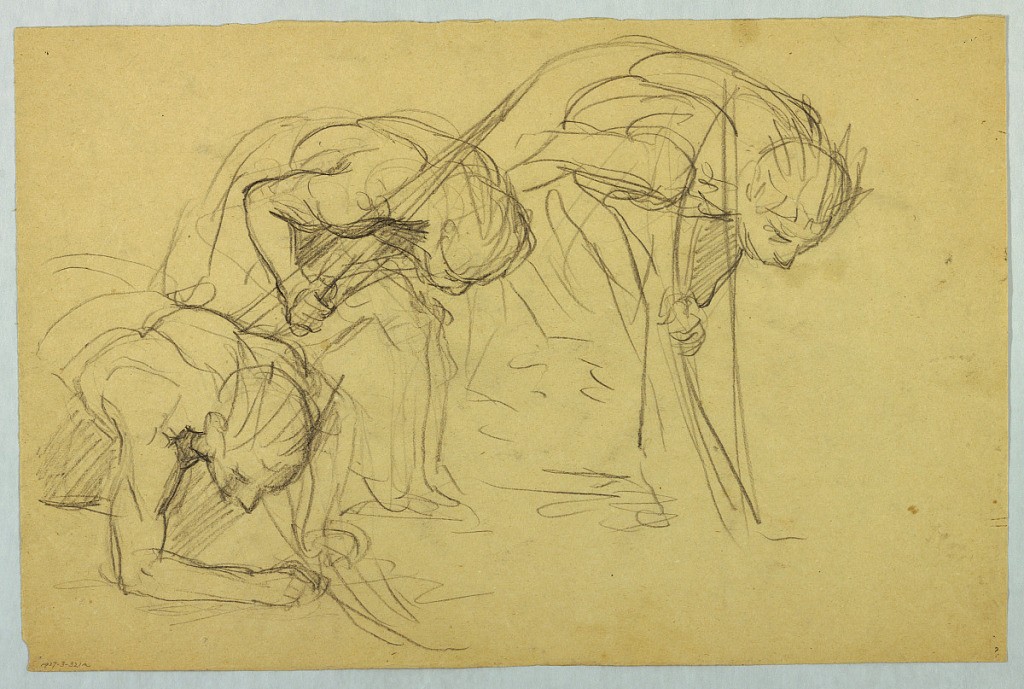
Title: Three Men, One Kneeling and Two Bowing
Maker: Raimundo de Madrazo, Spanish, 1841–1920
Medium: Graphite and black ink on paper
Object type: Drawing
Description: Study of three figures (indigenous Americans). Two are bowing and hold bows, while one (far left) kneels. This study was made for the painting The Return of Christopher Columbus to the Spanish Court, currently owned by the Italian Charities of America.